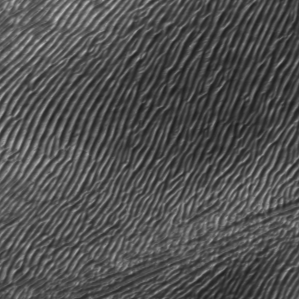
Label: frost